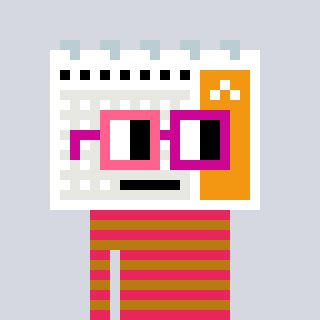
a pixel art character with square pink and red glasses, a calendar-shaped head and a gold-colored body on a cool background